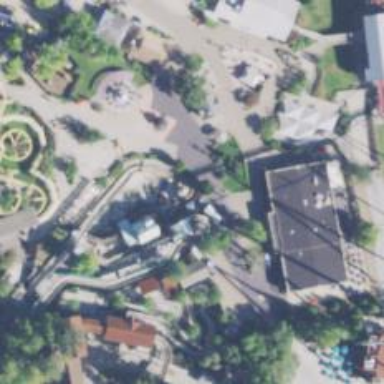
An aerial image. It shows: Water track roller coaster.